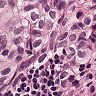
Metastatic tissue present: yes